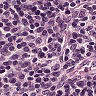
Metastatic tissue present: no